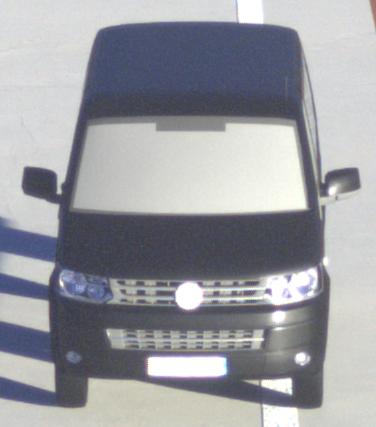
Make: VW Commercial Vehicles (Nutzfahrzeuge)
Model: T5 Multivan 2.0
Detailed model: T5 Multivan
Model produced from: 2009/09
Model produced until: 2013/06
Doors: 4
Color: black
Road condition: dry road
Daytime: sunrise or sunset
Contrast: low contrast